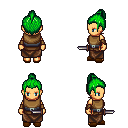
a pixel art fantasy rpg character, female body template, human, tanned skin, leather chest armor, robe skirt, green short topknot hairstyle, cloth bracers, brown slippers, dagger, four views (front, back, left, right), 2x2 character sprite sheet, small pixel art, hard edges, no anti-aliasing